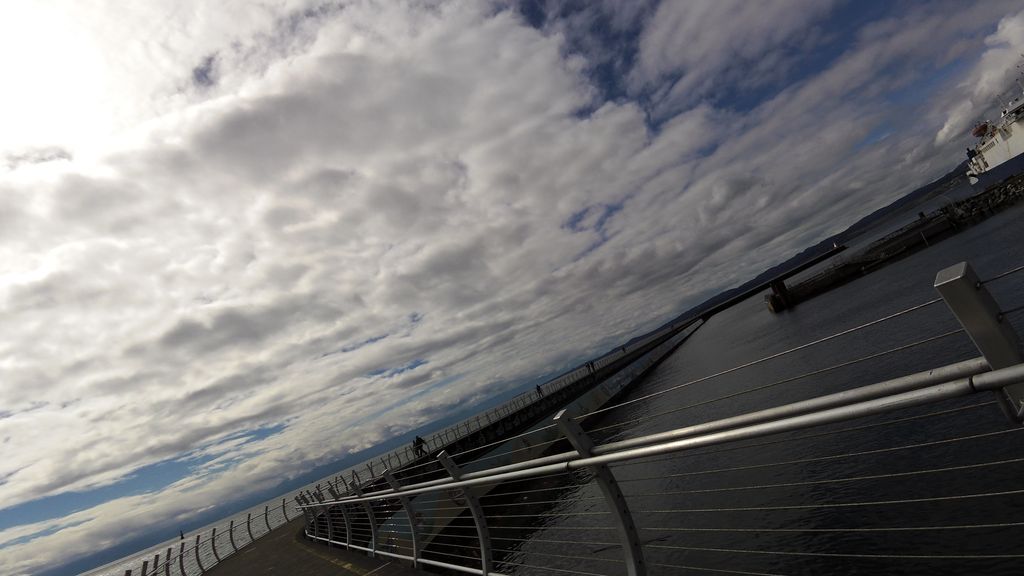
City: victoria